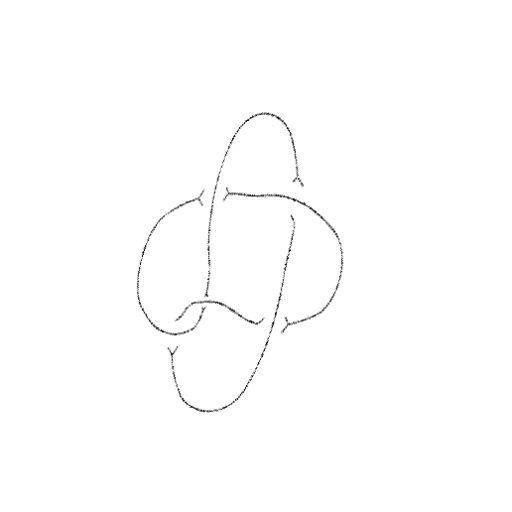
Crossing number: 5